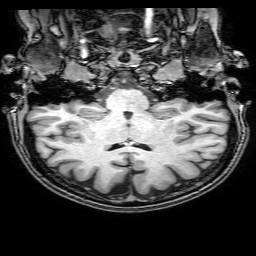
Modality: T1w
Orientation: sagittal
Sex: female
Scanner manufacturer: philips
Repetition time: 0.008203 s
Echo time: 0.00376 s